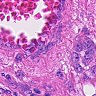
Metastatic tissue present: yes